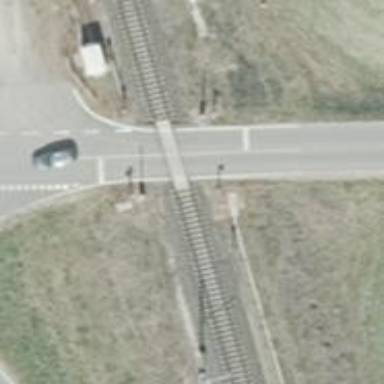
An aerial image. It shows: Level crossing with light signals and saltire markings.